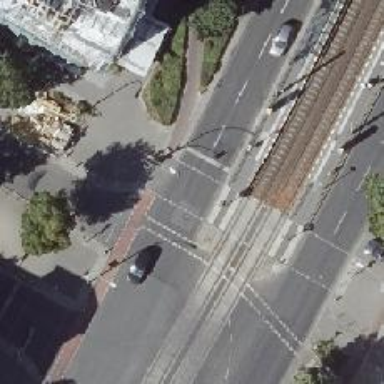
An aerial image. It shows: Crossing with traffic signals.